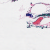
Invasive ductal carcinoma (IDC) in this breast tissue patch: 0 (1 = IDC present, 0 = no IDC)